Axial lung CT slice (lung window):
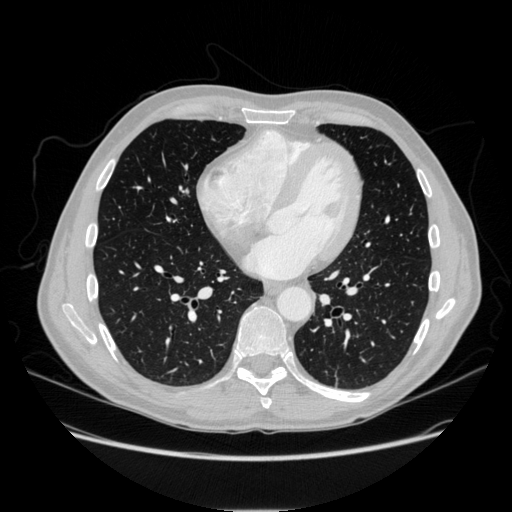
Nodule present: no